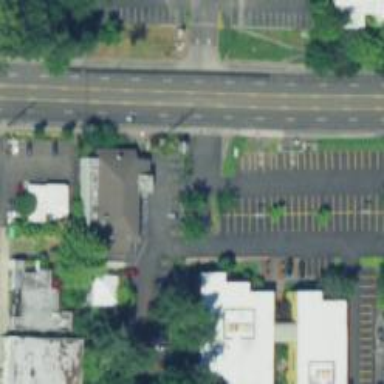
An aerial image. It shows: Parking space.